Question: How can I convert an existing colored BufferedImage to monochrome? I want the image to be completely split between only two rgb codes, black and white. So if there's a border around the image which is a lighter or darker shade of the background, and the background is being converted to white, then I want the border to be converted to white as well, and so on.
How can I do this?
If its necessary to save the image / load it from disk, I can do that if necessary.
Code to test this:
'''
package test;
import java.awt.Graphics2D;
import java.awt.image.BufferedImage;
import java.io.File;
import java.util.HashSet;
import javax.imageio.ImageIO;
public class Test
{
public static void main(String[] args)
{
try
{
BufferedImage img = ImageIO.read(new File("http://i.stack.imgur.com/yhCnH.png") );
BufferedImage gray = new BufferedImage(img.getWidth(), img.getHeight(),
BufferedImage.TYPE_BYTE_GRAY);
Graphics2D g = gray.createGraphics();
g.drawImage(img, 0, 0, null);
HashSet<Integer> colors = new HashSet<>();
int color = 0;
for (int y = 0; y < gray.getHeight(); y++)
{
for (int x = 0; x < gray.getWidth(); x++)
{
color = gray.getRGB(x, y);
System.out.println(color);
colors.add(color);
}
}
System.out.println(colors.size() );
}
catch (Exception e)
{
e.printStackTrace();
}
}
}
'''
Image used:

Using this, I get the output of 24 as the last output, i.e there were 24 colors found in this image, when there should be 2.
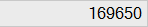
Answer: The solution was to use 'BufferedImage.TYPE_BYTE_BINARY' as the type rather than 'TYPE_BYTE_GRAY'. Using BINARY causes a pure black & white copy of the image to be created, with no colors except b & w. Not pretty looking, but perfect for things like OCR where the colors need to be exact.